Question: I'm very new to JavaScript, jQuery, and JSON browser debugging. But I do know that the "Sources" tab in chrome dev tools is supposed to let me look at my JavaScript files in the browser so I can set and manage my breakpoints and effectively debug my code.
However, when i press Ctrl + Shift + I to open chrome dev tools, i can't see a list of my javascript files under the Sources tab.
I only something in the form of...
'''
jslib.axd?=jquery-.7.2.min.js,query.validate.min.js,MyRegion.js,MyCountry.js,MyCategory.js
'''
...which looks like a concatenated list of all my javascript files. But what i was expecting to see is a list of each of my javascript files.
Screenshot:

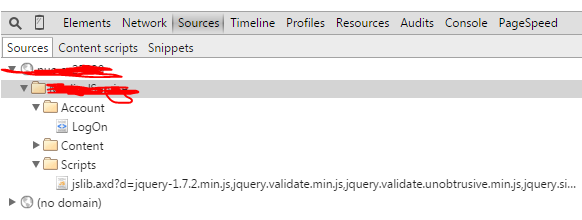
Answer: It looks like you have used a compression tool to combine all of your javascript files. What you see is not an error in Chrome - it's just all of your script files combined into one.
If you are still developing, just turn off whatever tool you are using to compress them (at least until you are finished your dev work). This will allow your scripts to load individually on the page.
Then you can use chrome dev tools to see each file listed.